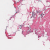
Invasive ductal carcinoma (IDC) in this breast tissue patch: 0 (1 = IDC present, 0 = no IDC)